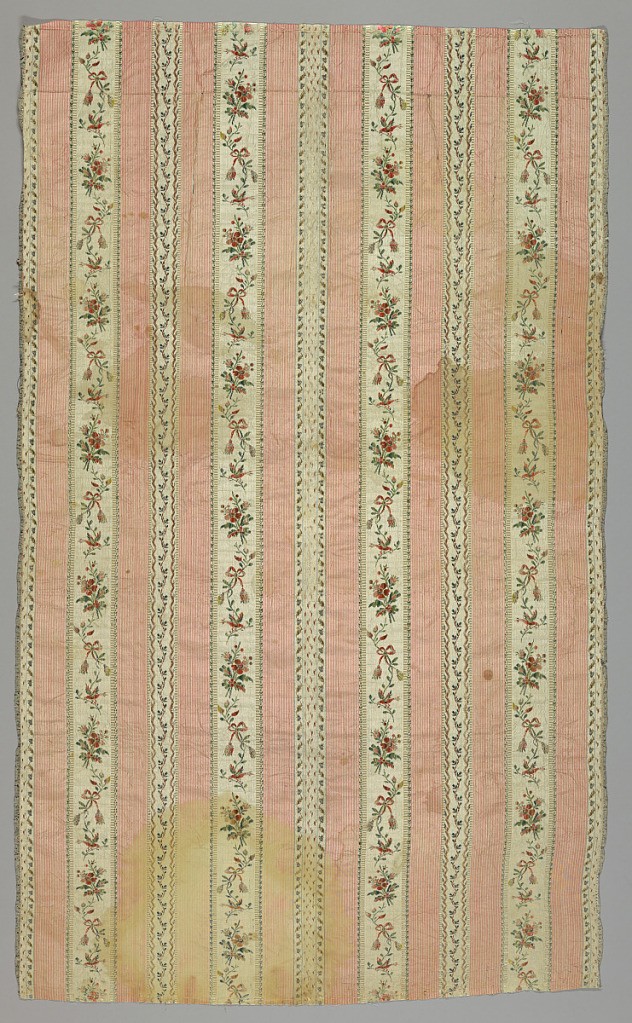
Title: Fragments
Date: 1750–1800
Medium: silk Technique: plain weave with supplementary warp floats.
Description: Pink and white striped fabric with floral sprigs.